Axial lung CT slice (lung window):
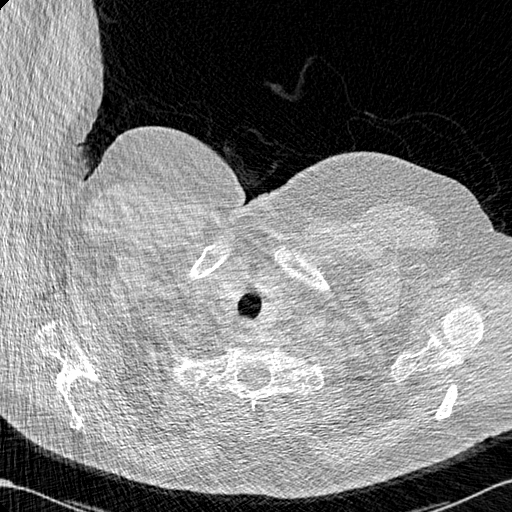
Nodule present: no